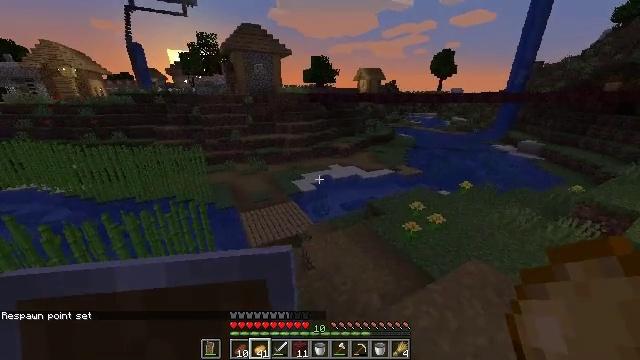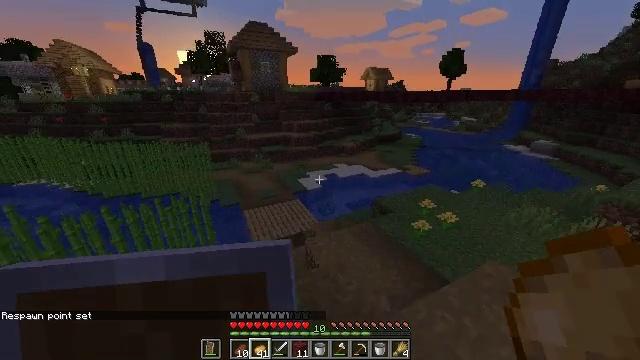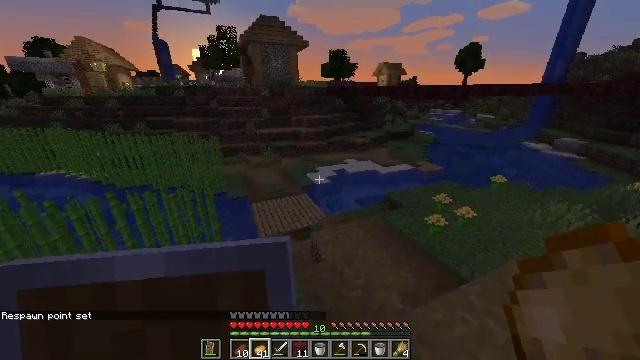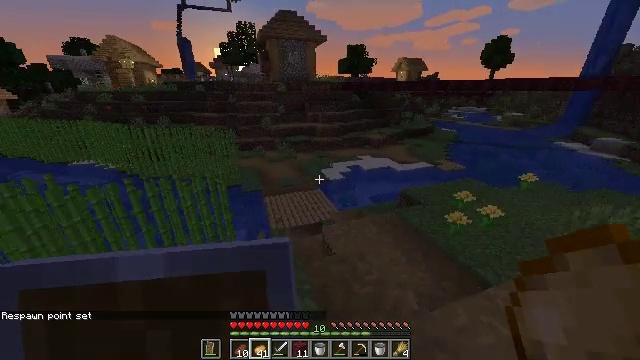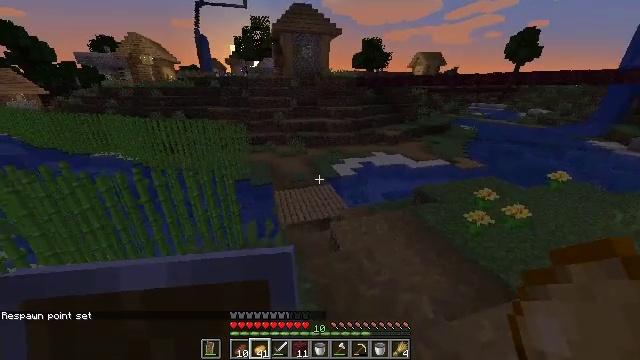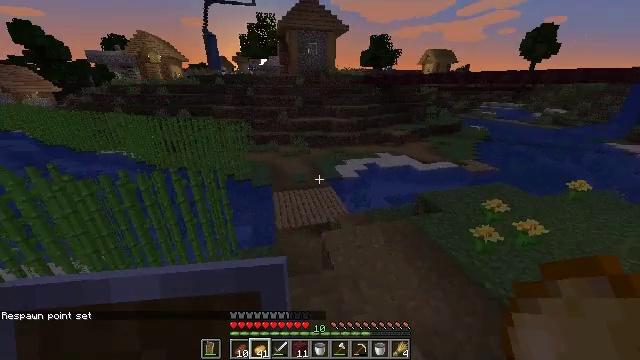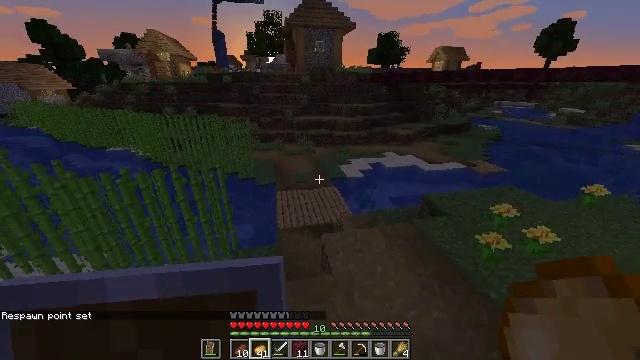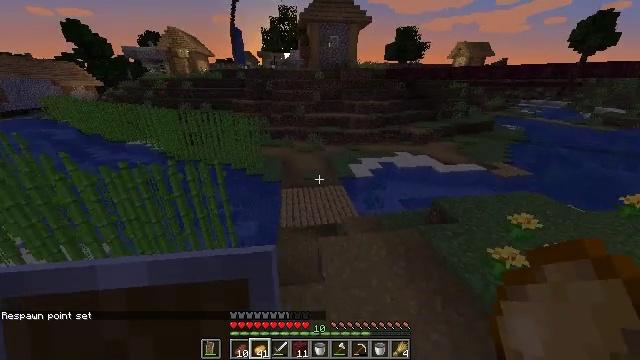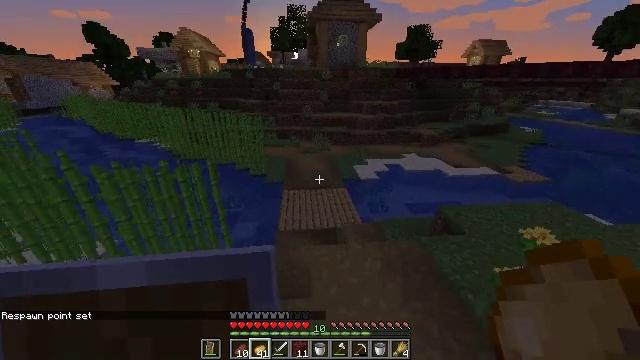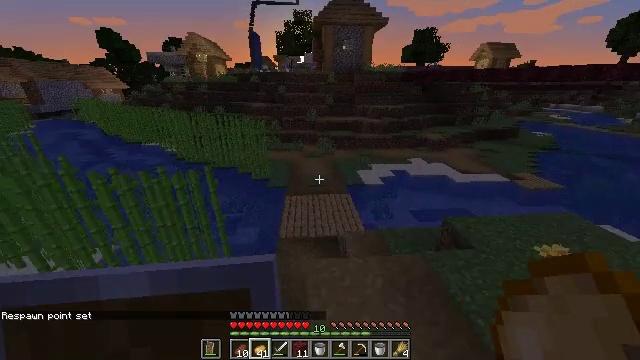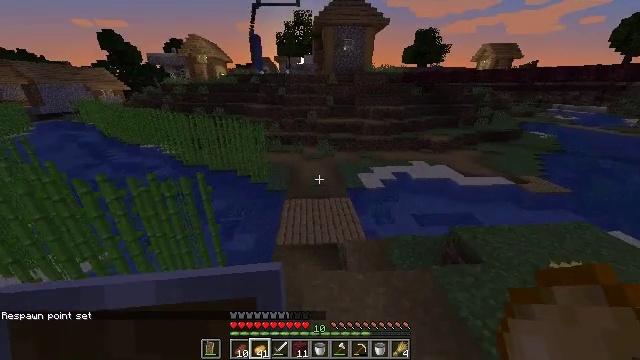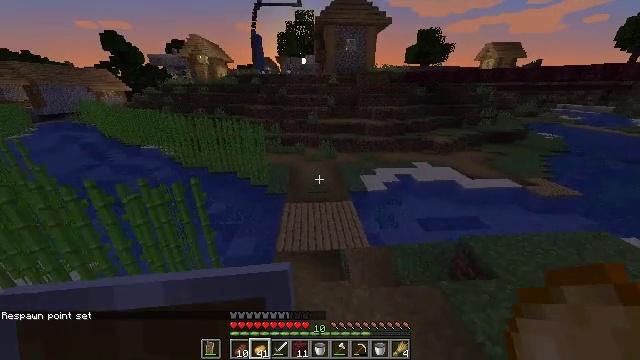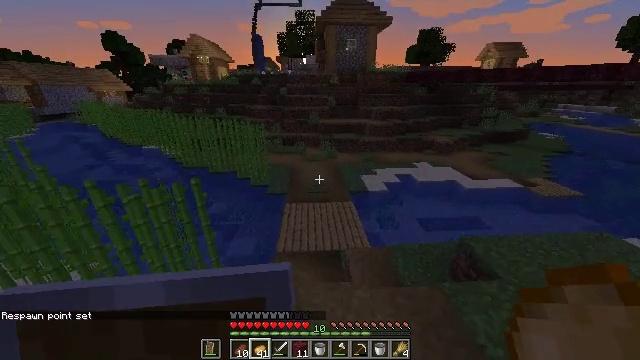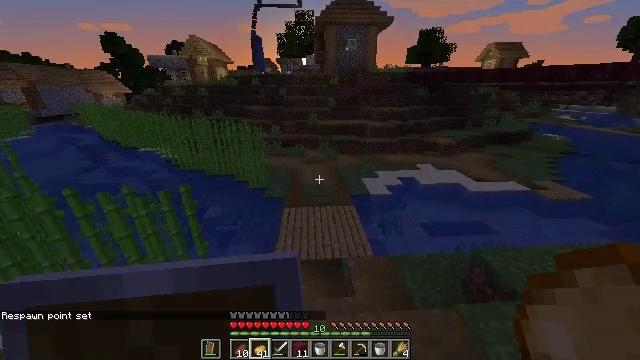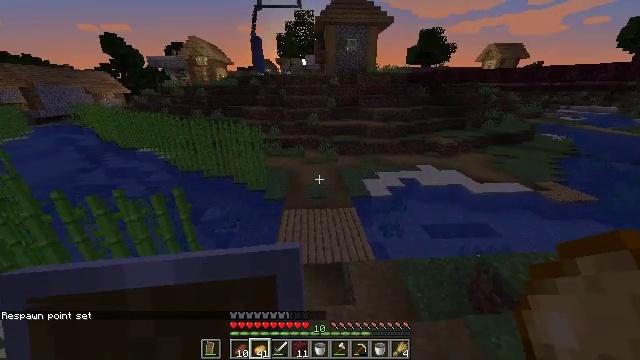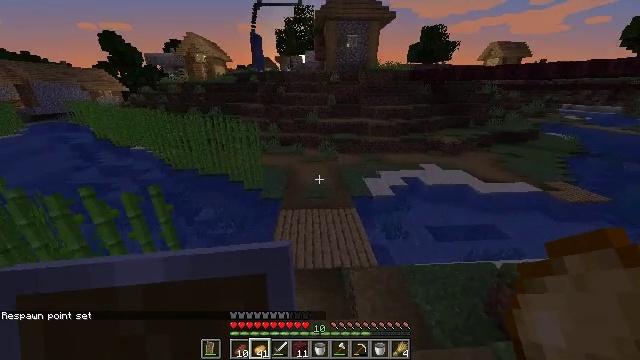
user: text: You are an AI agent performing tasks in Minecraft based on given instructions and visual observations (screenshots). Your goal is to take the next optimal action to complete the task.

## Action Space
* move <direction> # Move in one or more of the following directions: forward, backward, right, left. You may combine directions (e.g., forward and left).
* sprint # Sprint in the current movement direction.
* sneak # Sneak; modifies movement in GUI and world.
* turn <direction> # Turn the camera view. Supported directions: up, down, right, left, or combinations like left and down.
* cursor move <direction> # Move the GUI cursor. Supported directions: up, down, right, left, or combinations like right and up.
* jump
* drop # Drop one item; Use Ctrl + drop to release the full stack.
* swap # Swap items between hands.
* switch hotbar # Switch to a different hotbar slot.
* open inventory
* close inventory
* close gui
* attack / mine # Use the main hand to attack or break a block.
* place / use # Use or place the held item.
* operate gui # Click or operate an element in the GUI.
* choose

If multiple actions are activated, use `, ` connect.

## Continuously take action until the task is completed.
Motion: motion action
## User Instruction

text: Open your crafting interface to make an emerald.
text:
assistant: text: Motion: move forward and move right, turn left
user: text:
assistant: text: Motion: move forward and move right, turn left
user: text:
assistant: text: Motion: move forward and move right, turn left
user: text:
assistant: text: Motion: move forward and move right, turn left
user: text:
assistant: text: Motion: move forward and move right, turn left
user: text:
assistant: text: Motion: move forward and move right, turn left
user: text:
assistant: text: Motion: move forward and move right, turn left
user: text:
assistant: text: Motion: move forward and move right, turn left
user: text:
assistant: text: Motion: move forward, turn left
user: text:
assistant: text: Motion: move forward
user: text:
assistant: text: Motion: move forward
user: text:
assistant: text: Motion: move forward
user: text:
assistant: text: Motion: move forward
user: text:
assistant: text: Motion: move forward
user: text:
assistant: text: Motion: move forward
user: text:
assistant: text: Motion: move forward
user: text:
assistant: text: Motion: move forward
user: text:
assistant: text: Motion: move forward
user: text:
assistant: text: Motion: move forward
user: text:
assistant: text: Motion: move forward, turn left
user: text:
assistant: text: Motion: move forward, turn left
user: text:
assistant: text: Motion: move forward
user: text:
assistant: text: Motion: move forward
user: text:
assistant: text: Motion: move forward, turn up
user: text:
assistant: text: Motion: move forward, turn up
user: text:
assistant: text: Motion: move forward
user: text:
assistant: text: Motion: move forward
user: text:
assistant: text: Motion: move forward
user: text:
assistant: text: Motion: move forward
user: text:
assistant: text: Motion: move forward